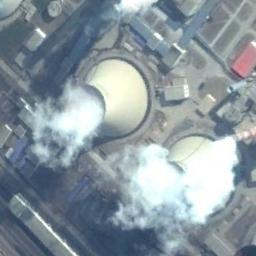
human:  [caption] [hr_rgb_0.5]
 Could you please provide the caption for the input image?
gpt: Here are two thermal power stations and a blue hovel .

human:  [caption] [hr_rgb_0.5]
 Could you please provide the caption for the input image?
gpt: Many buildings of different shapes and sizes are beside the thermal power station .

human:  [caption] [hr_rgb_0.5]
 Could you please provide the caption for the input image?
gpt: There are buildings in the thermal power station and two cooling towers are steaming .

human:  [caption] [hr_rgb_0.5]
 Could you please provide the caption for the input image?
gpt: The thermal power station is next to some buildings with white mist above .

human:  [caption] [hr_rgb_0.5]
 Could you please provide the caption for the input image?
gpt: There are two chimneys on the thermal power station .